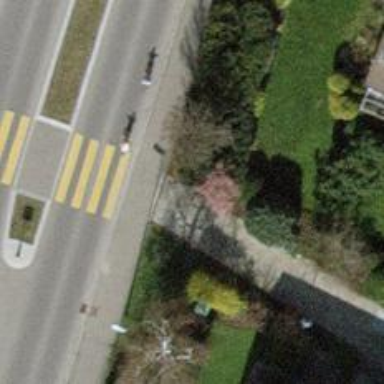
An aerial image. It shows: Cycle barrier.